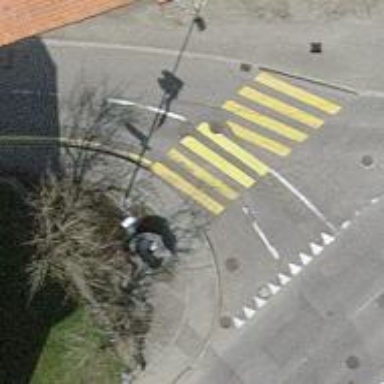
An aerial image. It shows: Marked zebra crossing with clear markings.